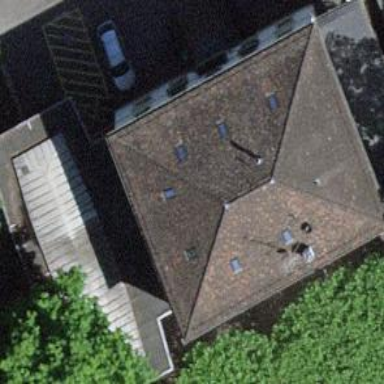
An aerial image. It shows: Kindergarten building.